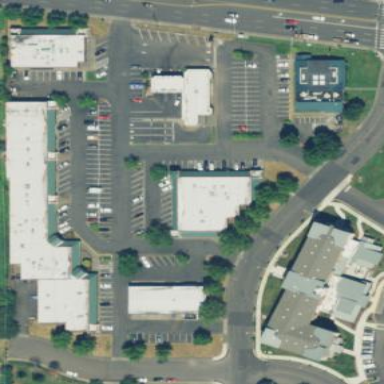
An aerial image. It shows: Retail area.